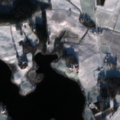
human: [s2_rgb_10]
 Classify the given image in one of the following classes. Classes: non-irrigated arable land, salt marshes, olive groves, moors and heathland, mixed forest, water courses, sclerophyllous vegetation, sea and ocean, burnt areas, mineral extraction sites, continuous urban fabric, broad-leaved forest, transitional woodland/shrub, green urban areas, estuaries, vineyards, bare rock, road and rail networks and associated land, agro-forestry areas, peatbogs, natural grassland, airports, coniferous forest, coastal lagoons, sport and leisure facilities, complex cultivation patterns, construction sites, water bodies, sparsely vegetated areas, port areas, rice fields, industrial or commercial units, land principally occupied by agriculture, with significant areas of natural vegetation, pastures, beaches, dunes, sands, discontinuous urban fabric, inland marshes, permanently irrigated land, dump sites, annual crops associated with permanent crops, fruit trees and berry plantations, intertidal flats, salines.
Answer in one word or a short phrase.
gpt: non-irrigated arable land, land principally occupied by agriculture, with significant areas of natural vegetation, broad-leaved forest, water bodies